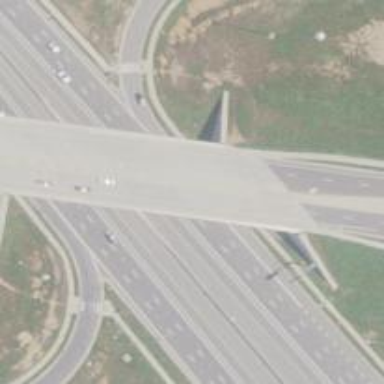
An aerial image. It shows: Motorway junction.